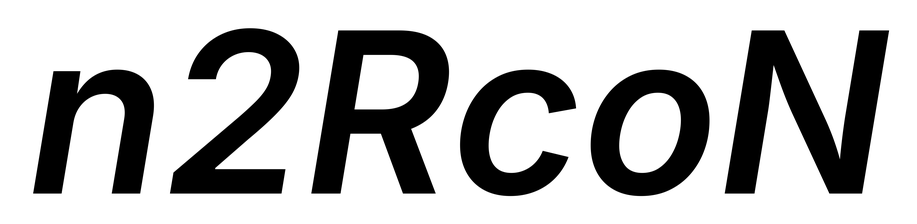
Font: Inter-Italic_SemiBold_Italic